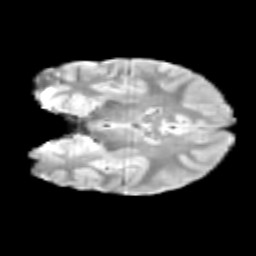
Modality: T2w
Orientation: coronal
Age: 11
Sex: male
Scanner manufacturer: siemens
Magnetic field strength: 3 T
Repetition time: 3.8 s
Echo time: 0.07 s